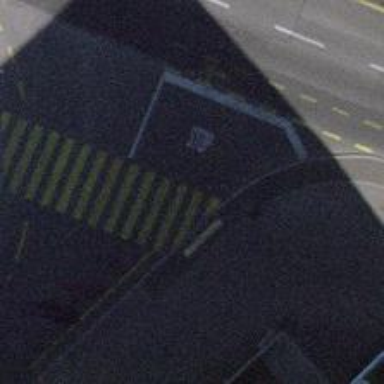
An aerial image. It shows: Kerb barrier.